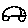
Label: car